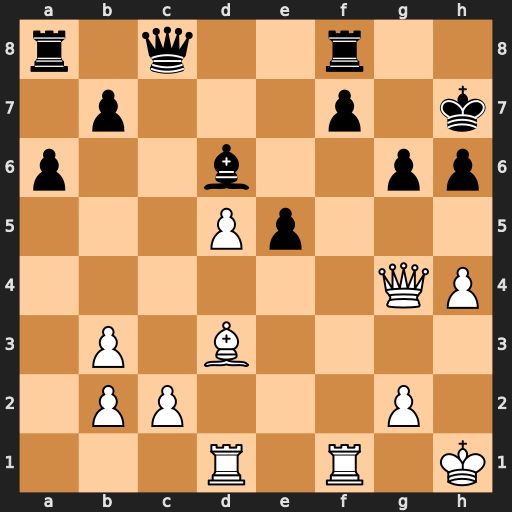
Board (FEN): r1q2r2/1p3p1k/p2b2pp/3Pp3/6QP/1P1B4/1PP3P1/3R1R1K
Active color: w
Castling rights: -
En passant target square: -
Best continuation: Rxf7+ Rxf7 Qxg6+ Kh8 Qxf7 Qg8 Qf6+